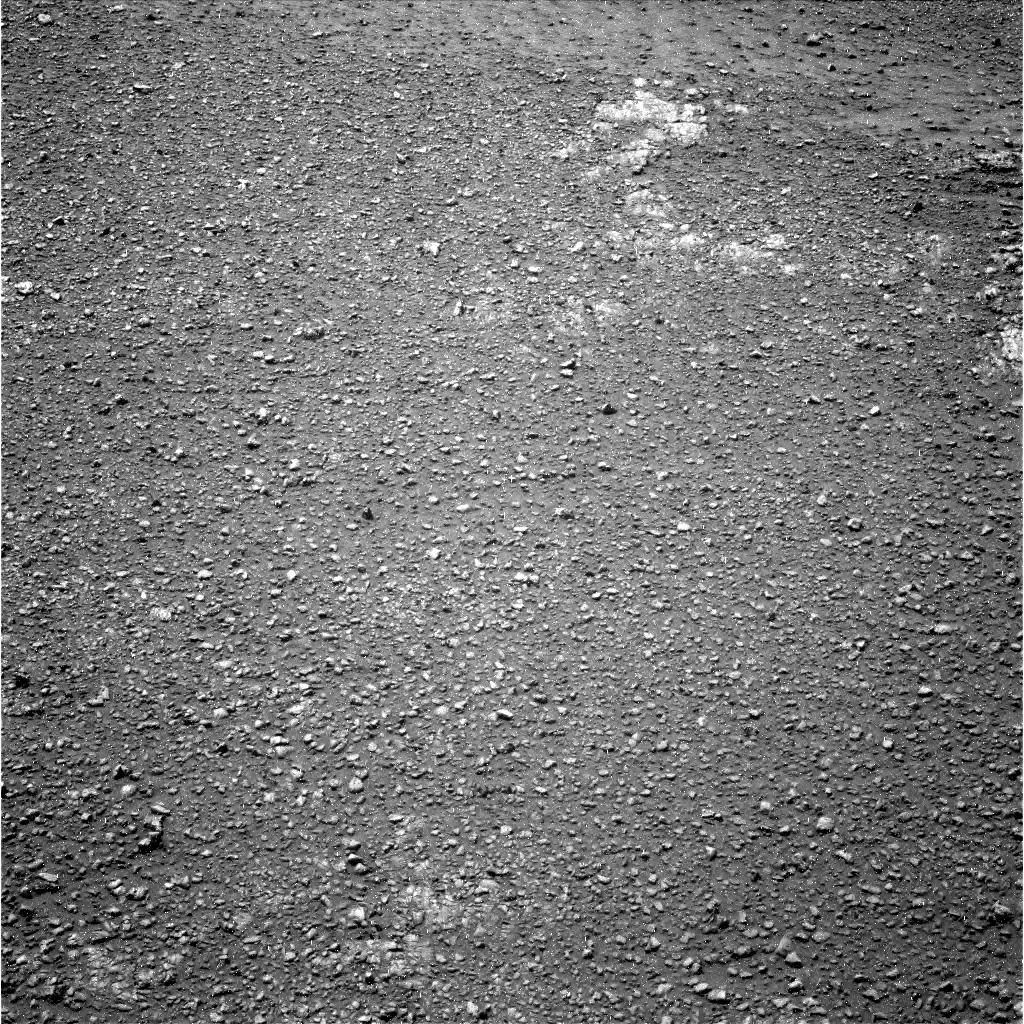
Terrain classes present: Gravel / Sand / Soil